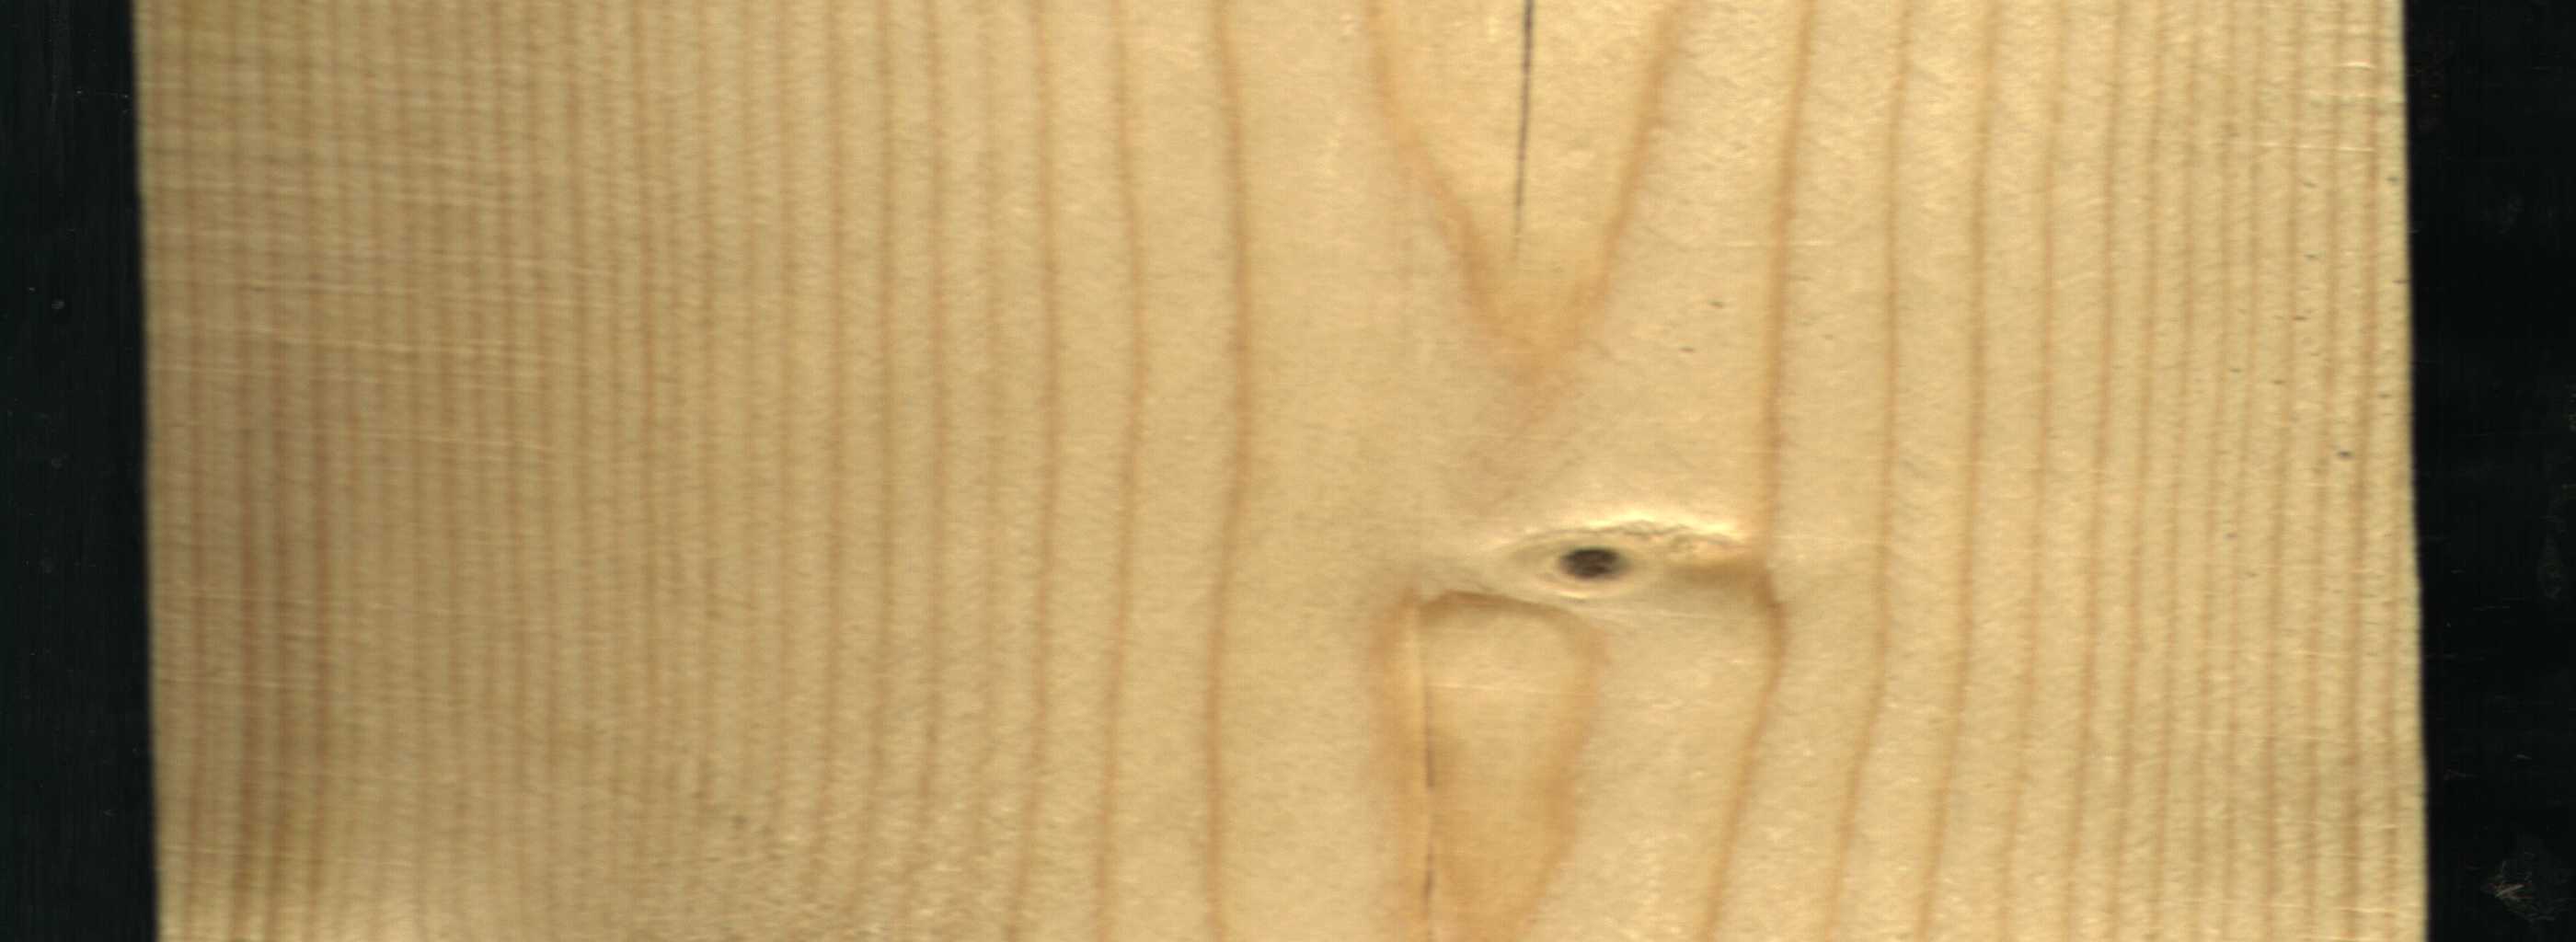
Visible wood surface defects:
Crack
Dead_Knot